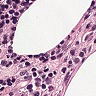
Metastatic tissue present: no